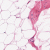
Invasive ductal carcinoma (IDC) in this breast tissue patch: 0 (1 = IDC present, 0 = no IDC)